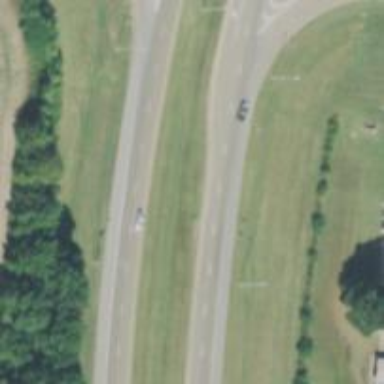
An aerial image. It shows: Dual carriageway trunk highway with asphalt surface. It is expressway.